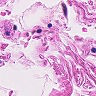
Metastatic tissue present: no